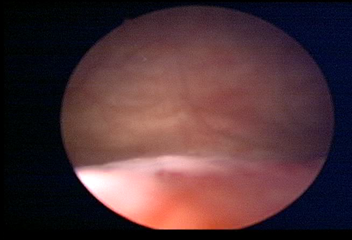
Modality: WLC
Class: Normal mucosa
Bladder cancer association: No